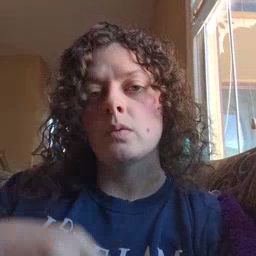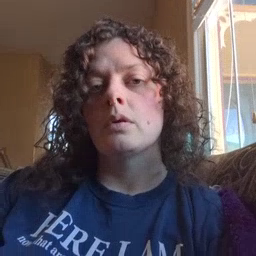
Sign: owl